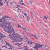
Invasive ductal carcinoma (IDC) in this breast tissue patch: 1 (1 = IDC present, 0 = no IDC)